Field crop: maize
Growth stage: 1
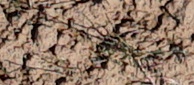
Species: lolium